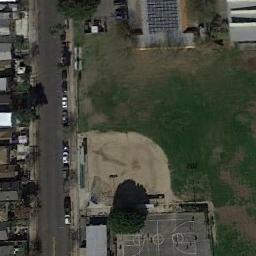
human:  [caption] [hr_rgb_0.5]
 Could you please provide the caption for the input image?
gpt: There is a simple baseball diamond in the grass next to the houses .

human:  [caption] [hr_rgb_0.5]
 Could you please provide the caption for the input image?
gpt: There is a baseball diamond in the middle of many buildings with a road beside .

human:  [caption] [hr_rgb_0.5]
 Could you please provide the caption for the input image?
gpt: There are two baseball fields in the picture, One of which is about twice as large as the other .

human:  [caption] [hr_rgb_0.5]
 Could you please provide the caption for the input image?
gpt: A baseball diamond next to a road and a basketball court beside .

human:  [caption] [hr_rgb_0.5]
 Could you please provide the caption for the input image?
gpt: Many buildings are next to  the baseball diamond .